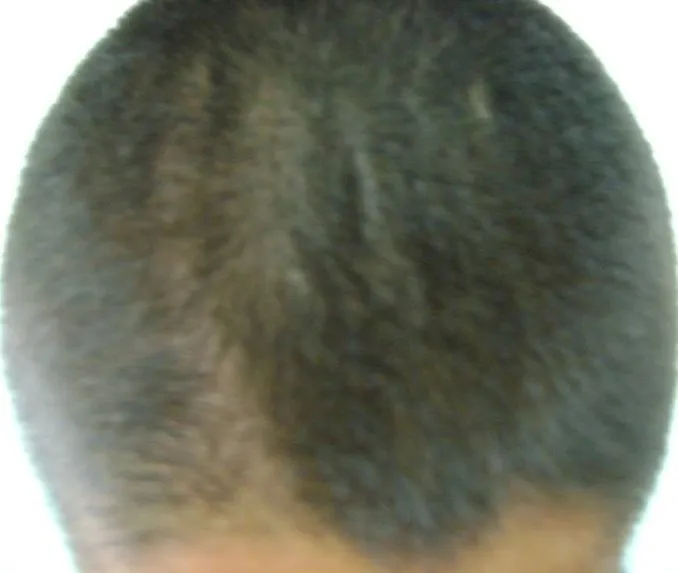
Cutis verticis gyrata.
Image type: medical_photograph (skin_photograph)